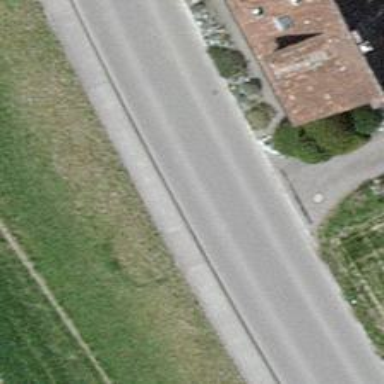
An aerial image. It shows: Tertiary road with asphalt surface and cycle track on the left.